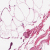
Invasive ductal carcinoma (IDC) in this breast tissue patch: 0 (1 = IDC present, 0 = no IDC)